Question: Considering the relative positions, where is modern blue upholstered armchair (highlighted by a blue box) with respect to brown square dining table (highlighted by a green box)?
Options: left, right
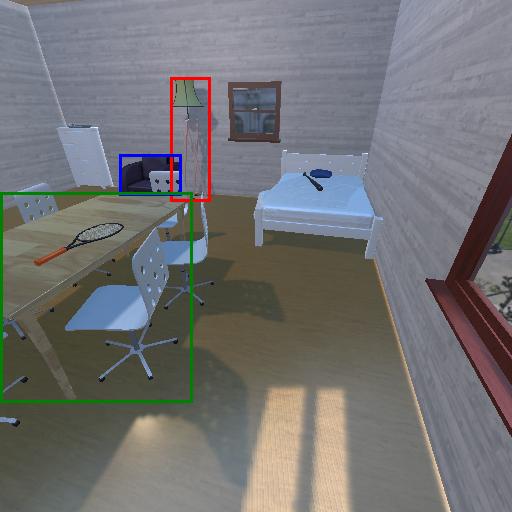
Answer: left